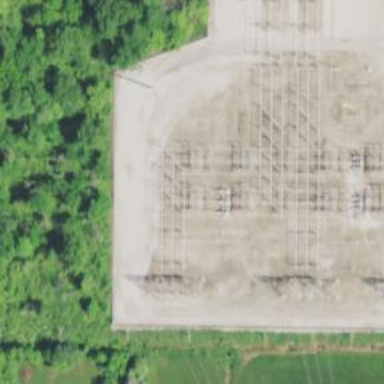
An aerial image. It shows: Switch used for power control.